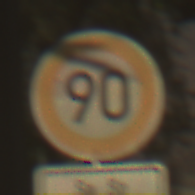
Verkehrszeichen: Geschwindigkeit90
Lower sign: ZeitangabenMitBeschraenkungAufWochentage9
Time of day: SunriseSunset
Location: Outdoor (Suburban)
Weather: Clear
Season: NotSpecified
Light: Natural